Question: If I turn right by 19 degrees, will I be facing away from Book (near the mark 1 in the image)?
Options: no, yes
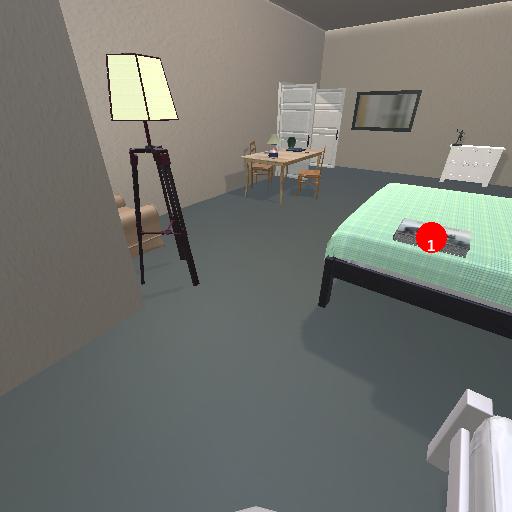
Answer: no